Question: Bacisally the task is:
Implement automatic landing/takeoff of a quadcopter, which can carry one FlyCam/GoPro camera. Orientation should happen relative to altitude and position of the landing platform on 2D plane including rotation. That means the drone has a "head" and "tail" and should land in a specific position.
The landing platform looks like this

The corner shapes are for orientation on big distances, and small repetitive shapes in the center circle are for exact landing.
What approach would you take to solve this task?
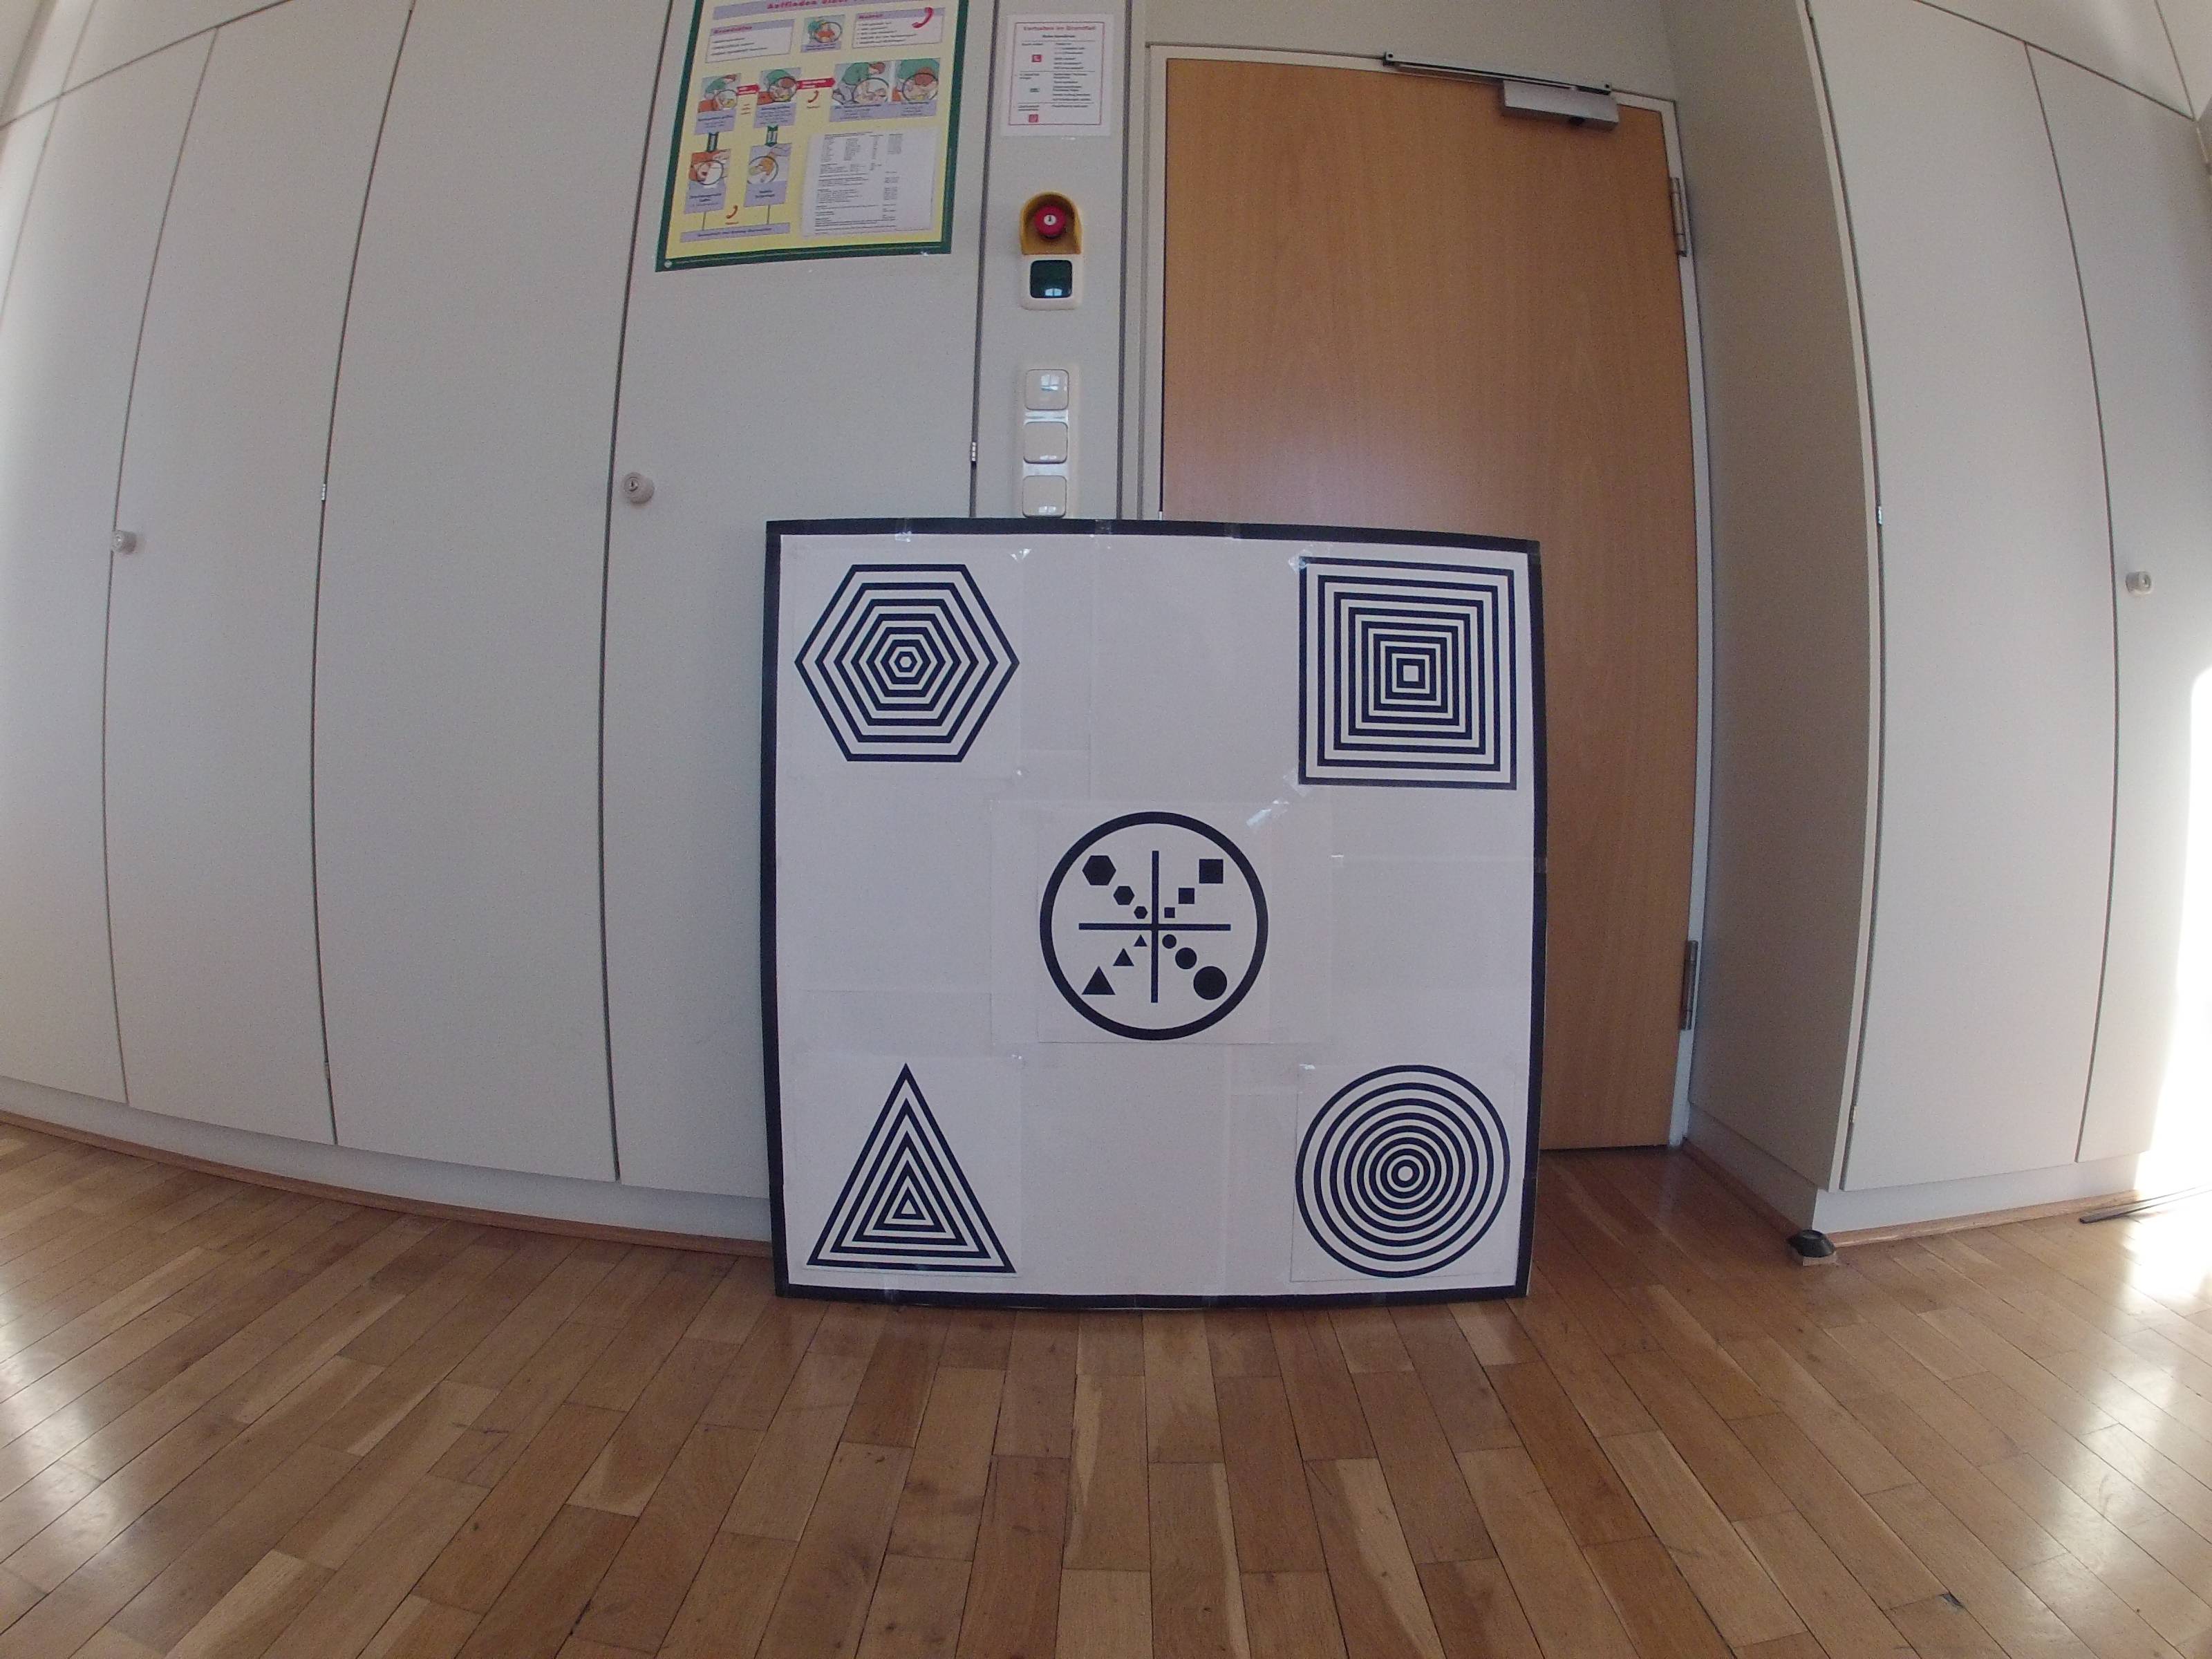
Answer: Here is a , assuming you already have full access to the motor control API; i.e. you have successfully defined what is needed for changing altitude, rotating left etc.
'''
loop
{
if(landing board detected)
{
if(circle including the center point detected)
{
find orientation from corner circles' center
change device's orientation accordingly
}
else
{
lose altitude & move towards the center point
}
}
else
{
move around
}
}
'''
Assumption: It is the biggest & nearly perfect square.
1- Threshold
2- Extract contours
3- Apply shape (square) filter to contours
4- Find the biggest contour
5- Find its center
6- Crop the image with the bounding rect of this contour
'''
Mat image = imread("~\image.jpg");
// scale down for faster processing
pyrDown(image, image);
pyrDown(image, image);
// safe copy
Mat temp = image.clone();
// noise reduction & thresholding
GaussianBlur(image, image, Size(5,5), 3);
cvtColor(image, image, CV_BGR2GRAY);
threshold(image, image, 127, 255, CV_THRESH_OTSU);
// extract all contours
vector<vector<Point> > contours;
findContours(image, contours, CV_RETR_LIST, CV_CHAIN_APPROX_NONE);
// define a perfect square
vector<Point> square;
square.push_back(Point(0,0));
square.push_back(Point(0,10));
square.push_back(Point(10,10));
square.push_back(Point(10,0));
// filter out contours that are not square
bool erased;
for(unsigned int i = 0; i<contours.size(); i++)
{
erased = false;
double x = matchShapes(contours[i], square, CV_CONTOURS_MATCH_I2, 0);
if(x > 0.005)
{
contours.erase(contours.begin() + i);
erased = true;
}
if(erased) i--;
}
// area filtering to find the biggest square contour
vector<double> contourAreas(contours.size());
for(unsigned int i = 0; i<contours.size(); i++)
{
contourAreas[i] = contourArea(contours[i]);
}
int ID = max_element(contourAreas.begin(), contourAreas.end()) - contourAreas.begin();
for(unsigned int i = 0; i<contours.size(); i++)
{
erased = false;
if(i != ID)
{
contours.erase(contours.begin() + i);
erased = true;
ID--;
}
if(erased) i--;
}
// find the bounding rect of this contour and crop the image within that rect
vector<Point> total;
for(unsigned int j = 0; j<contours[0].size(); j++)
{
total.push_back(contours[0][j]);
}
Rect rect = boundingRect(total);
Mat t = Mat(temp, rect);
// find the center of the landing board - to move towards it when necessary
Moments m = moments(contours[0], false);
Point center = Point(cvRound(m.m10/m.m00), cvRound(m.m01/m.m00));
'''
Now that we have detected the board, we need to detect the for orientation.
1- Threshold
2- Extract contours
3- Apply shape (circular) filter to contours
4- Filter out circles close to the center of the board
5- Resultant circles are the corner circles, find the center of their biggest
'''
// threshold
Mat gray;
cvtColor(t, gray, CV_BGR2GRAY);
threshold(gray, gray, <PHONE>, <PHONE>, CV_THRESH_OTSU);
// extract contours
vector<vector<Point> > conts;
findContours(gray, conts, CV_RETR_LIST, CV_CHAIN_APPROX_NONE);
// circularity check
for(unsigned int i = 0; i<conts.size(); i++)
{
erased = false;
if(4*3.14*contourArea(conts[i]) / ((arcLength(conts[i],true) * arcLength(conts[i],true))) < 0.85)
{
conts.erase(conts.begin() + i);
erased = true;
}
if(erased) i--;
}
// position check - filtering out center circle
vector<Moments> mu(conts.size());
vector<Point2f> mc(conts.size());
for(unsigned int i = 0; i<conts.size(); i++ )
{
mu[i] = moments(conts[i], false);
}
for(unsigned int i = 0; i <conts.size(); i++ )
{
mc[i] = Point2f(mu[i].m10/mu[i].m00 , mu[i].m01/mu[i].m00);
}
for(unsigned int i=0; i<conts.size(); i++)
{
erased = false;
if((((int)mc[i].x > t.cols/3) && ((int)mc[i].x < 2*t.cols/3) && ((int)mc[i].y < 2*t.rows/3) && ((int)mc[i].y > t.rows/3)))
{
mc.erase(mc.begin() + i);
conts.erase(conts.begin() + i);
erased = true;
}
if(erased) i--;
}
// selecting the biggest circle
vector<double> contAreas(conts.size());
for(unsigned int i = 0; i<conts.size(); i++)
{
contAreas[i] = contourArea(conts[i]);
}
ID = max_element(contAreas.begin(), contAreas.end()) - contAreas.begin();
for(unsigned int i = 0; i<conts.size(); i++)
{
erased = false;
if(i != ID)
{
conts.erase(conts.begin() + i);
erased = true;
ID--;
}
if(erased) i--;
}
drawContours(t, conts, -1, Scalar(0,255,255));
// finding its center - this is nothing but current orientation
Moments m2 = moments(conts[0], false);
Point c = Point(cvRound(m2.m10/m2.m00), cvRound(m2.m01/m2.m00));
'''

('Mat t')

('conts[0]')

EDIT: Board center ('center') is the position according to the 'image' whereas circle center ('c') is the position according to the board ('t'). Only thing left is to find the slope of line that passes through the board center and the circle center.